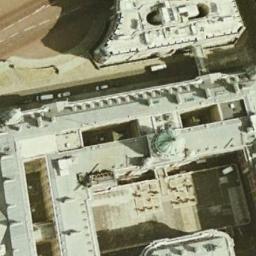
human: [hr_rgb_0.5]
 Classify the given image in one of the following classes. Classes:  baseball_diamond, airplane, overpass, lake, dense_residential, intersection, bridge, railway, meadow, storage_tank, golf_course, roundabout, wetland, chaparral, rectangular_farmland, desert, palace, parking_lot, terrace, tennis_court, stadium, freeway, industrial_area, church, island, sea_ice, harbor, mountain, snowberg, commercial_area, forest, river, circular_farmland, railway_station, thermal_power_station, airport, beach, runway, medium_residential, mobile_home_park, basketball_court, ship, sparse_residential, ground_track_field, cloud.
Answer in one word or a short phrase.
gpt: church